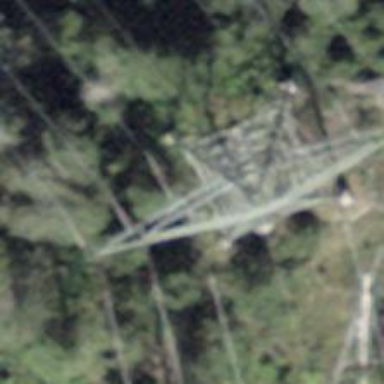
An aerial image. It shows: Three power lines with cables.